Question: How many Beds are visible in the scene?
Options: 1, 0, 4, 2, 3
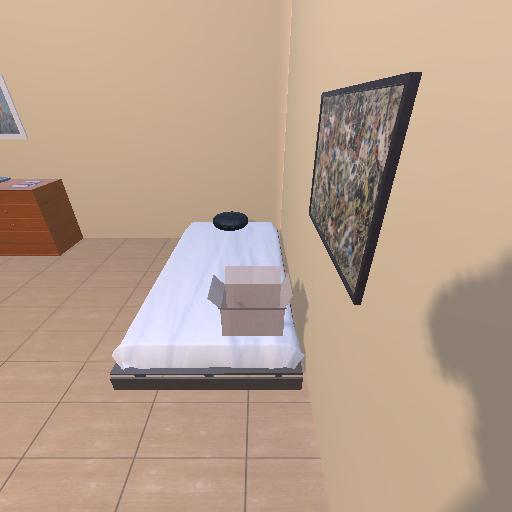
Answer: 1